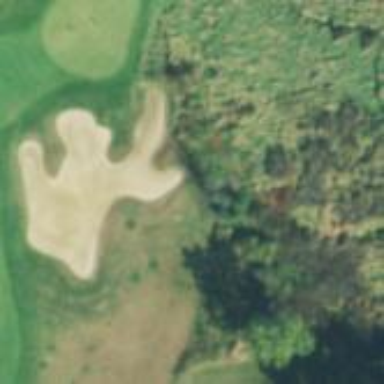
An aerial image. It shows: Golf bunker filled with natural sand.